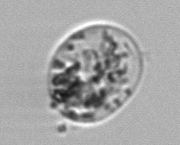
Label: Amoeba